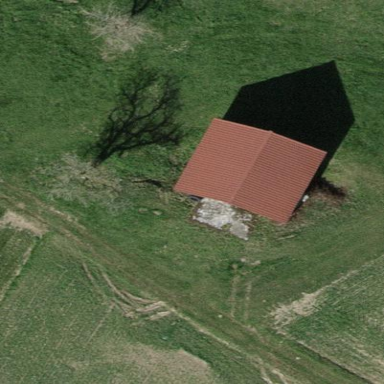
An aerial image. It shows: Shed building.